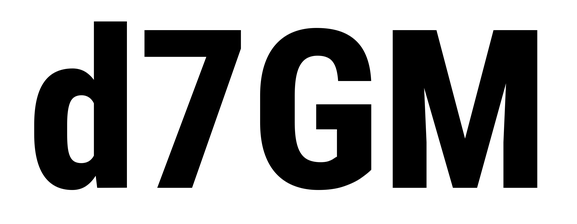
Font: Roboto_Condensed_ExtraBold